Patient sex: F
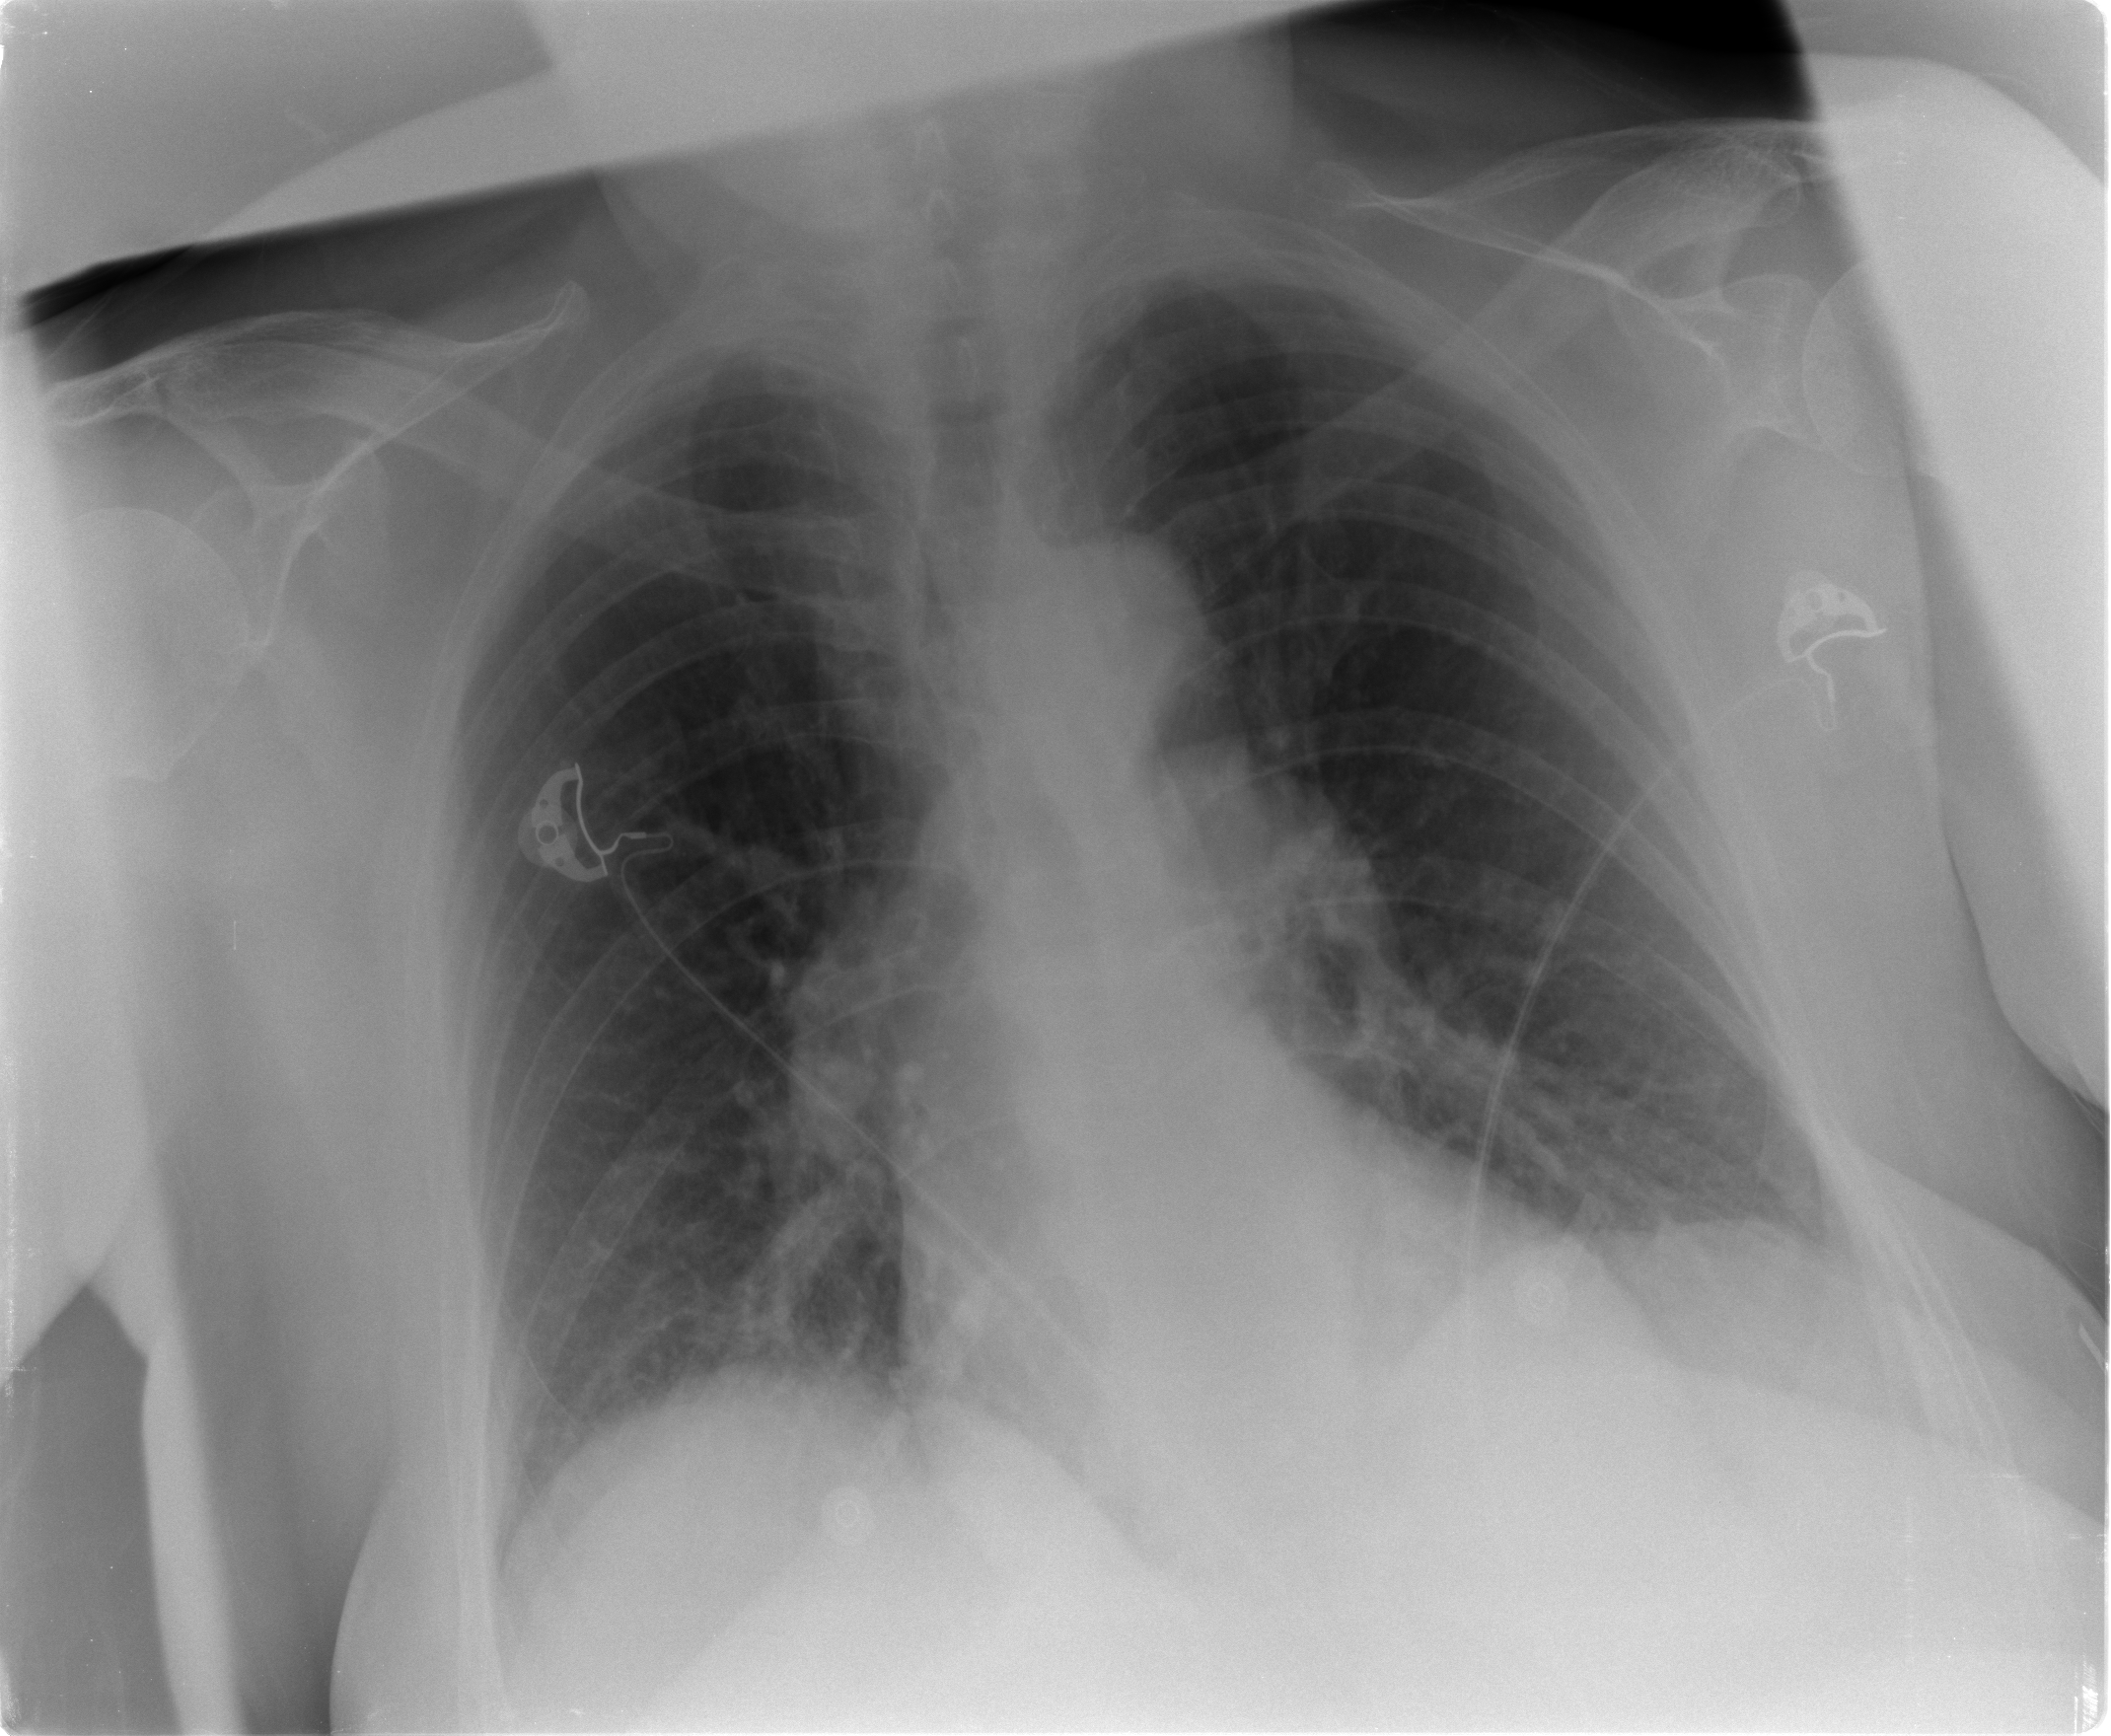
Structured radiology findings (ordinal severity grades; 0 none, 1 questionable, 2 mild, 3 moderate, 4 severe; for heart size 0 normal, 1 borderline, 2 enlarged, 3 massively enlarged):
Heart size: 0
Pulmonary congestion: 2
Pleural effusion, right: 2
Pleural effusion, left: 2
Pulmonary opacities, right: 0
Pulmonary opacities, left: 0
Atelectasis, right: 0
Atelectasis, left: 0